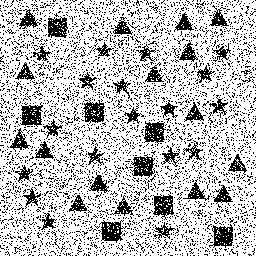
Squares: 8
Triangles: 16
Stars: 18
Total shapes: 42